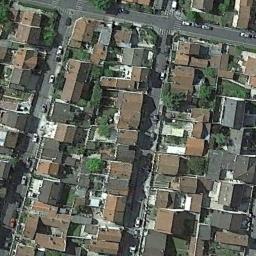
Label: dense_residential